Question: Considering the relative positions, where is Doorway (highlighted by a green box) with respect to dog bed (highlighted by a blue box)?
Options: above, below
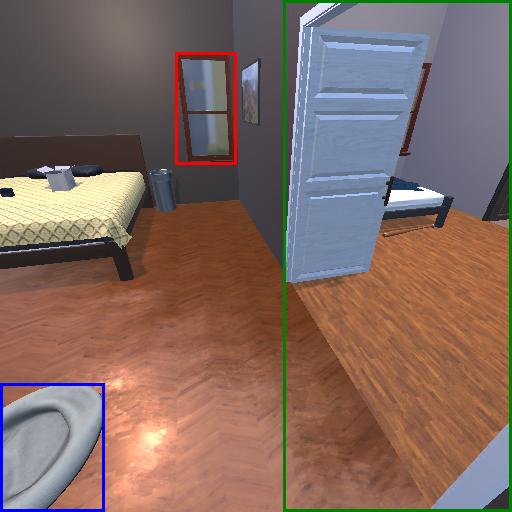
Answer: above